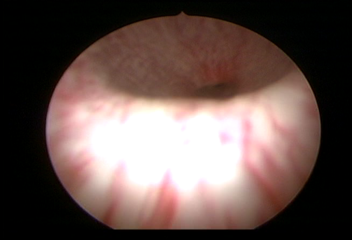
Modality: WLC
Class: Normal mucosa
Bladder cancer association: No